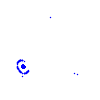
Particle: pion